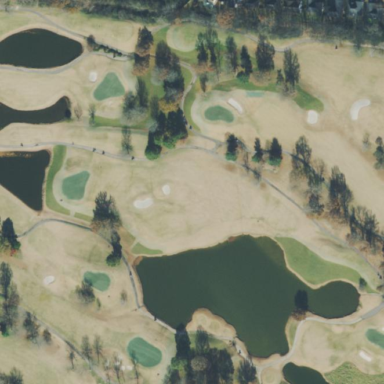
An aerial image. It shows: Golf rough area.